Question: This .js code below gives out the view that is visible on the picture attached.
As you can probably make out of the code, depending on the value of the array (1 or 0 )
The shown value is "yes" or "no".
I'm having trouble figuring out how to make this "yes" or "no" value clickable in a sense that it changes from Yes to No.
'''
if(y.email.contact_email == 1){
contact = "<td class='value'><span style='color: green'>Yes</span></td>";
}
else
{
contact = "<td class='value'><span style='color: red'>No</span></td>";
}
content += "<tr class='odd'><td class='key'>Contact </br> e-mail</td><td class='value'>"+contact+"</td></tr>";
if(y.email.login_email == 1){
login = "<td class='value'><span style='color: green'>Yes</span></td>";
}
else
{
login = "<td class='value'><span style='color: red'>No</span></td>";
}
content += "<tr class='even'><td class='key'>Users login </br> e-mail</td><td class='value'>"+login+"</td></tr>";
'''

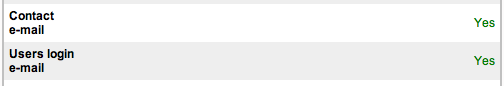
Answer: Try this:
'''
$('td.value span').click(function() {
$(this).text( $(this).text() == 'Yes' ? 'No' : 'Yes' );
});
'''